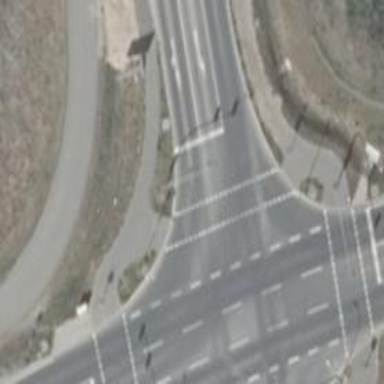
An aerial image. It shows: Asphalt footway with crossing controlled by traffic signals.